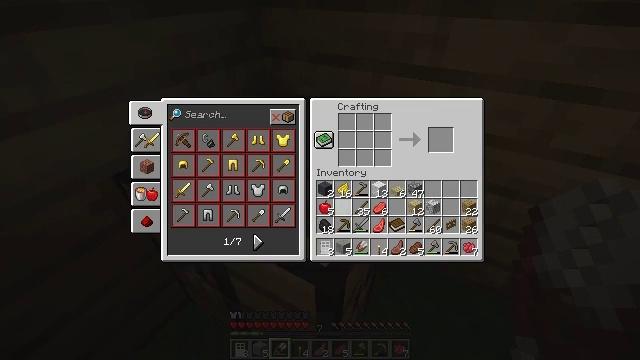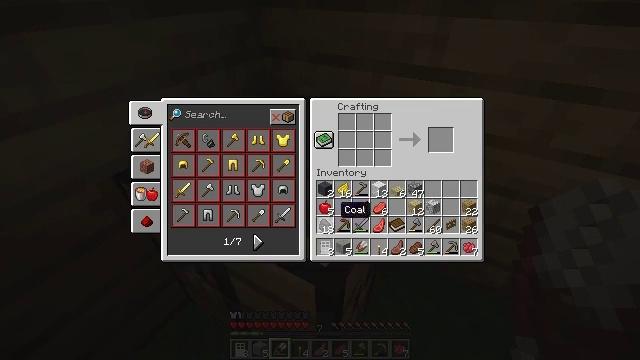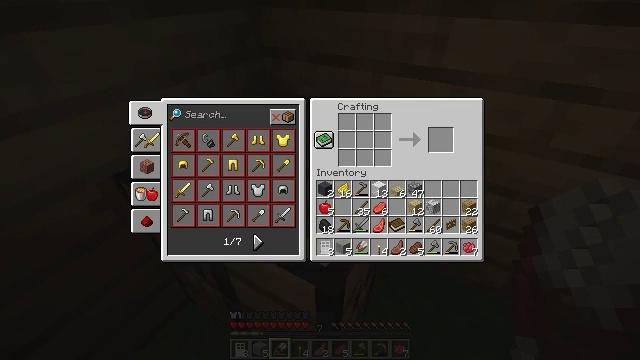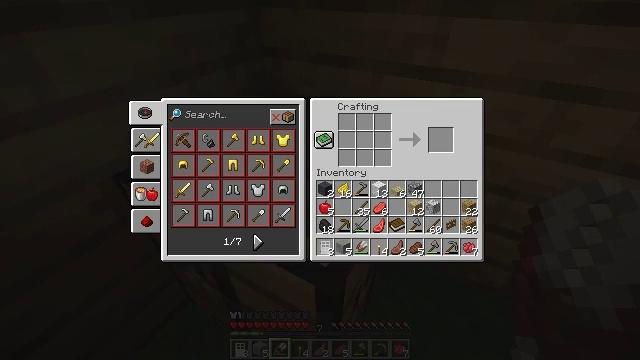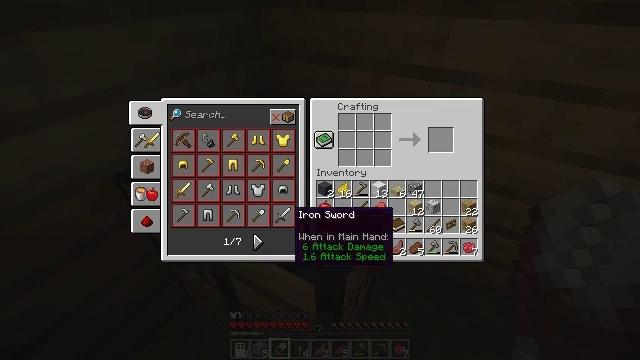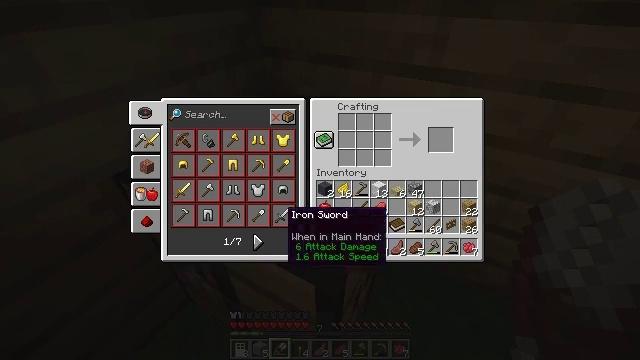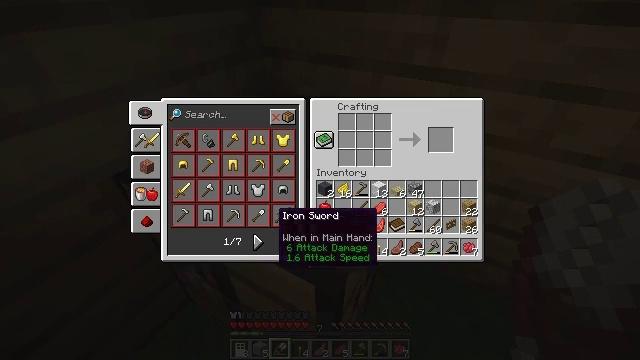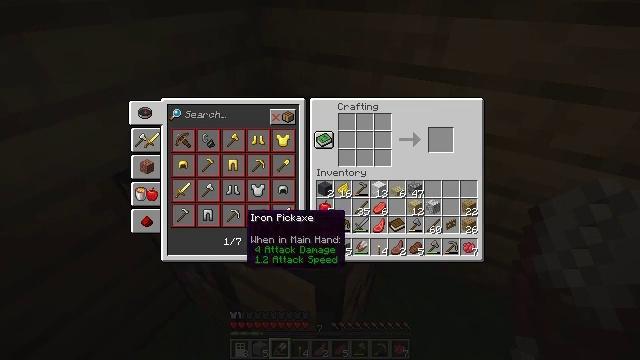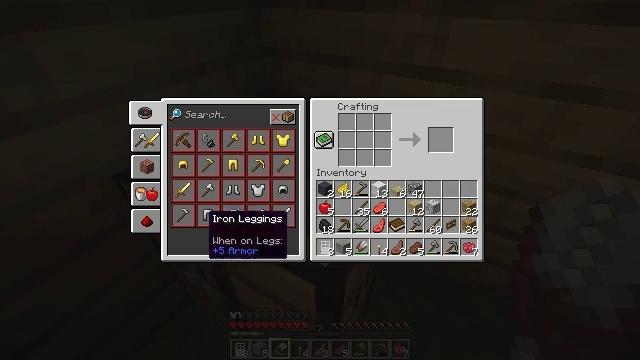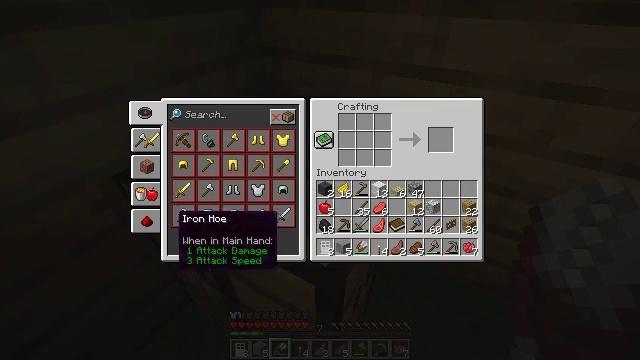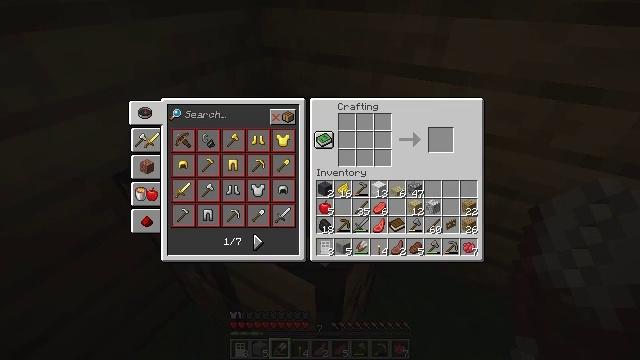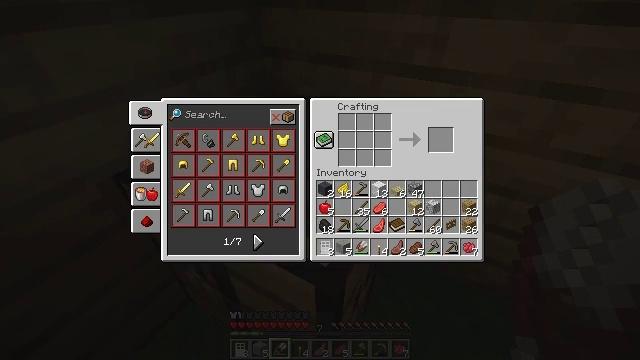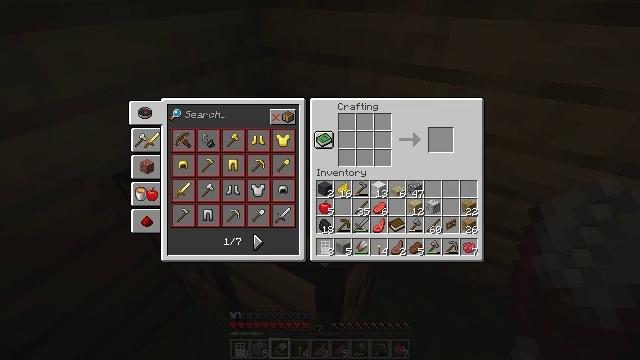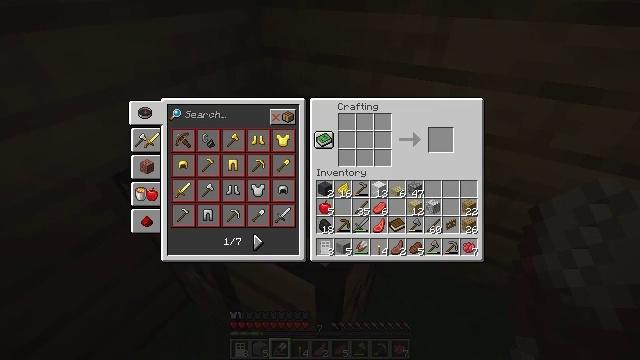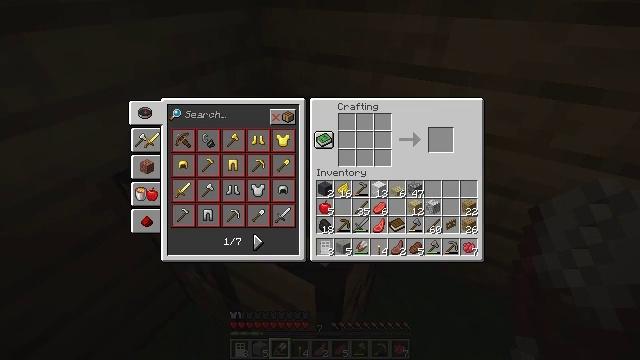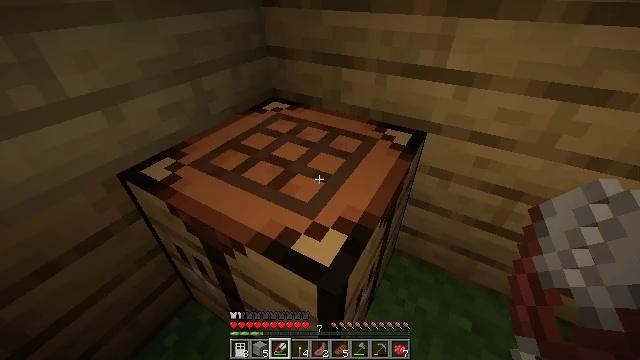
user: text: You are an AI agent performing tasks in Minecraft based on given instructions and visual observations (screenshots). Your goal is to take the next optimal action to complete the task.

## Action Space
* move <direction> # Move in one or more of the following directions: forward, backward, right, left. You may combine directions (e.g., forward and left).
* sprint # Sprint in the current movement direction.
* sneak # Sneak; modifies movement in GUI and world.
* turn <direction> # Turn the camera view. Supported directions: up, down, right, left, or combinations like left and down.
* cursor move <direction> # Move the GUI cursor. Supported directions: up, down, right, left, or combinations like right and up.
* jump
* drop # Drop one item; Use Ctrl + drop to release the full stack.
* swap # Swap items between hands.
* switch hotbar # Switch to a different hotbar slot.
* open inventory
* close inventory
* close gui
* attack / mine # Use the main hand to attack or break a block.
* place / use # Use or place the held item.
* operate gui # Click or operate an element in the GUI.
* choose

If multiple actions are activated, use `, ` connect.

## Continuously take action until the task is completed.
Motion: motion action
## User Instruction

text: Attack the birch door to open a passage.
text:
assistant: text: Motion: cursor move left
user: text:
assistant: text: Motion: cursor move left
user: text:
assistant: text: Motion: cursor move left
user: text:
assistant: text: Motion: cursor move left
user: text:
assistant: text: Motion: cursor move left
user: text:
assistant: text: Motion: cursor move left
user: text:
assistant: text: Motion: cursor move left
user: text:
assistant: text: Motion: cursor move left
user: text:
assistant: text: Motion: cursor move left
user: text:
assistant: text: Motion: cursor move left
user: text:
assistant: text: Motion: cursor move left
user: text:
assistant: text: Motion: no_op
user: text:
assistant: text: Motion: cursor move left
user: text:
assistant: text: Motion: cursor move left
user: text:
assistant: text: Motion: no_op
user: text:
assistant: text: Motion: turn left, close gui
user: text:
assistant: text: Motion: turn left, open inventory
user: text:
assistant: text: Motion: turn left and up, open inventory
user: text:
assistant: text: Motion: turn left and up
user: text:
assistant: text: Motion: turn left and up
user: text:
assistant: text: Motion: turn left and up
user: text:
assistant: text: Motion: move forward, turn left and up
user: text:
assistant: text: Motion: move forward, turn left
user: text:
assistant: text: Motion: move forward, turn left
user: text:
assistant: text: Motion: move forward, turn left and up
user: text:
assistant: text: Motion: move forward, turn left
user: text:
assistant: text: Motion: move forward, turn left and up
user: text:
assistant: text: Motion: move forward, turn left and up
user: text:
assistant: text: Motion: move forward, turn left and up
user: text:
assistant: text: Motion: move forward, turn left